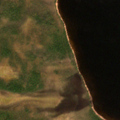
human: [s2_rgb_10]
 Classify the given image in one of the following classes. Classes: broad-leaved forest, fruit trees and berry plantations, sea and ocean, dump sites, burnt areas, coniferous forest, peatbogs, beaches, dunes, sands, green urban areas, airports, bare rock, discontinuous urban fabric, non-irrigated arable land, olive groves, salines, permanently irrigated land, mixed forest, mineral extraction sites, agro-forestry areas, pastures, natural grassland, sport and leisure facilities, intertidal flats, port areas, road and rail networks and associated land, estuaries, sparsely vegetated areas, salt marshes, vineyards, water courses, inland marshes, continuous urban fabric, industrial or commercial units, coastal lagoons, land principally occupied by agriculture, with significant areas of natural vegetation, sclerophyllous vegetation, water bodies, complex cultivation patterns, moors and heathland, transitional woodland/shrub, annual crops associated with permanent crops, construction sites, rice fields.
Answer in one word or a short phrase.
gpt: coniferous forest, transitional woodland/shrub, peatbogs, water bodies